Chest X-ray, PA view. Patient: 83 years old, sex M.
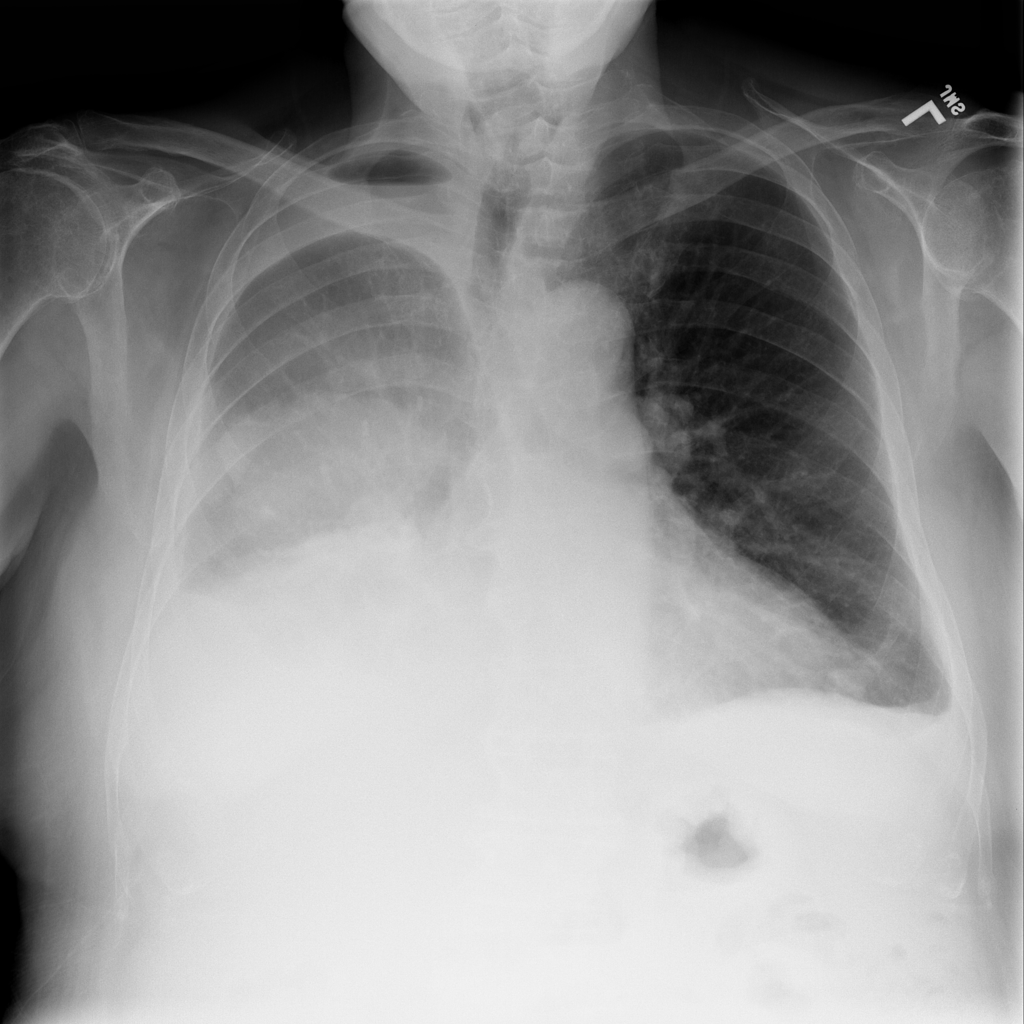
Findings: Atelectasis, Effusion, Pneumothorax